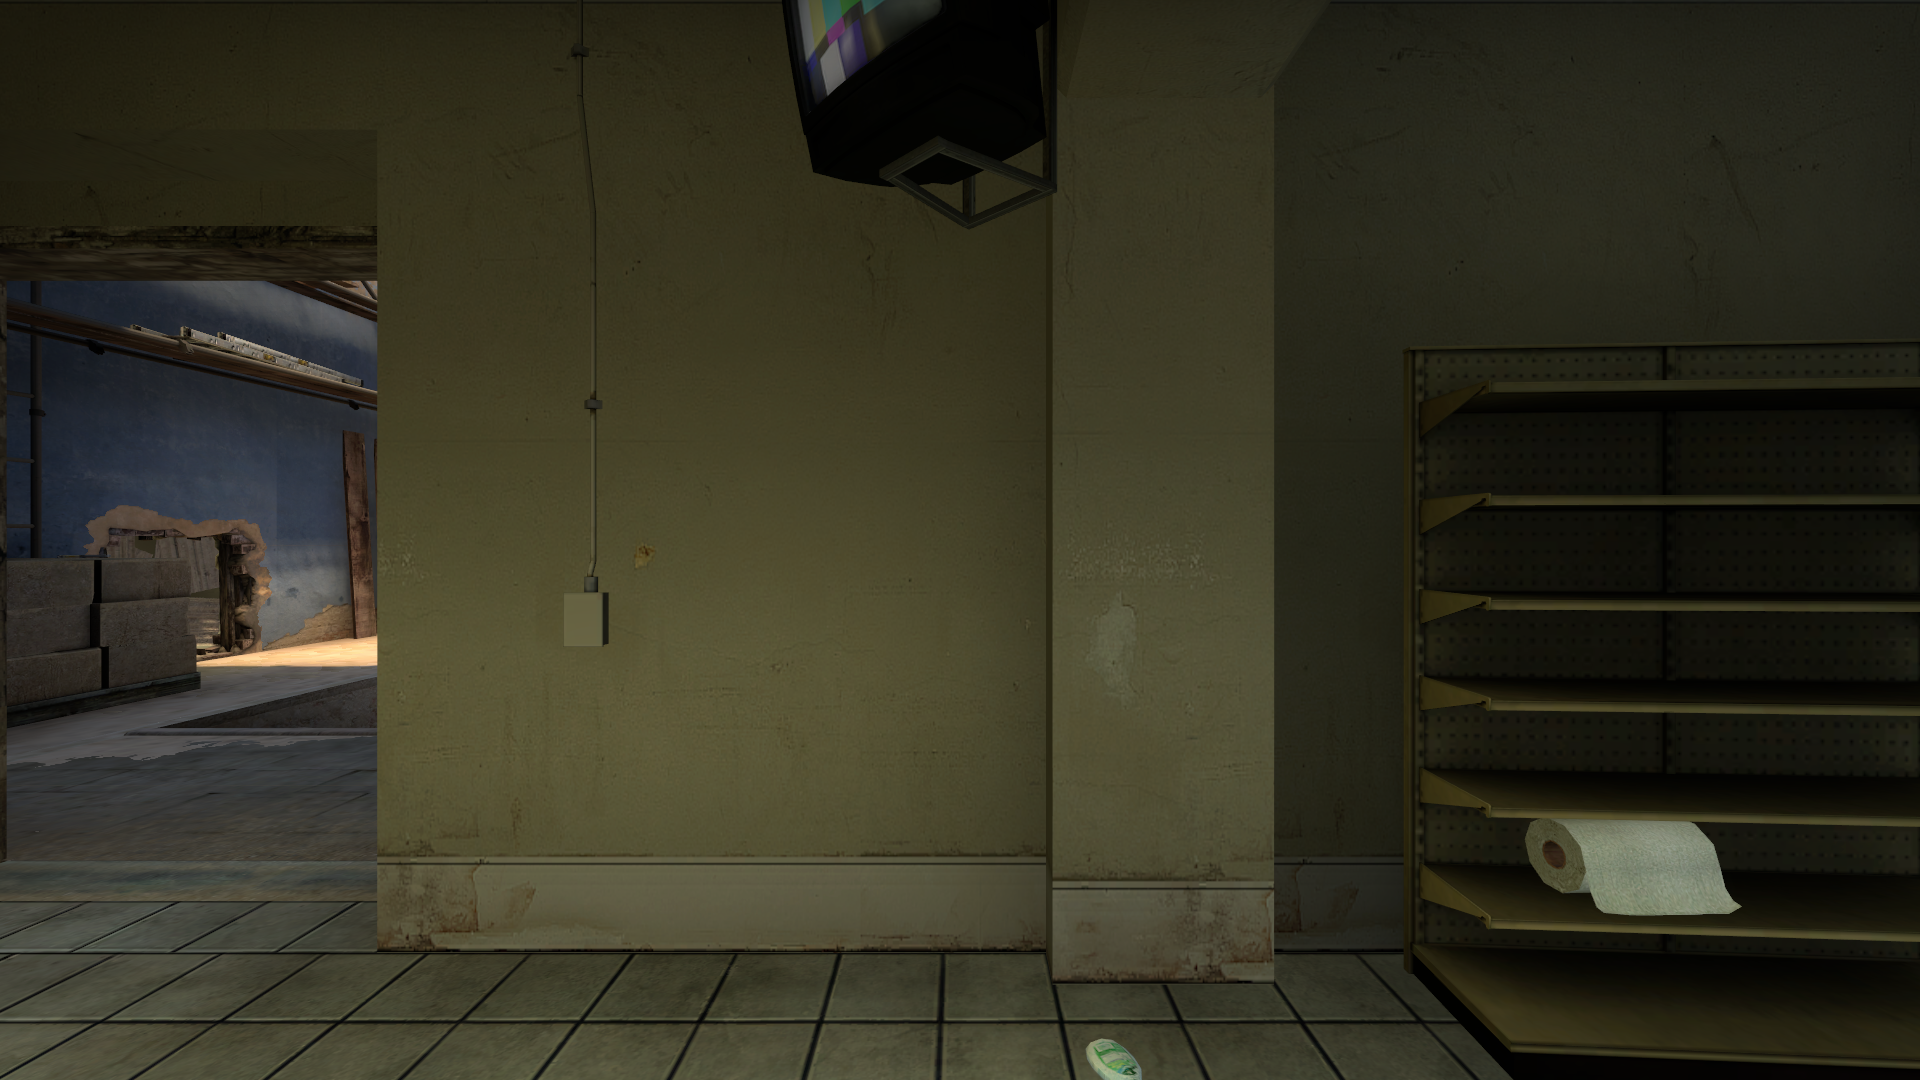
Map: de_mirage